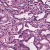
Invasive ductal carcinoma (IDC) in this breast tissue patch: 0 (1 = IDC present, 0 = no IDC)